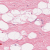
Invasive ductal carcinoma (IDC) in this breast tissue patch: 0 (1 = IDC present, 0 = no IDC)